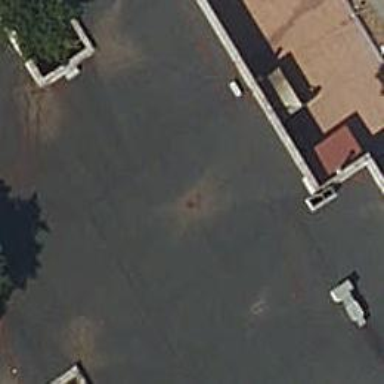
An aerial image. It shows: Toilets.